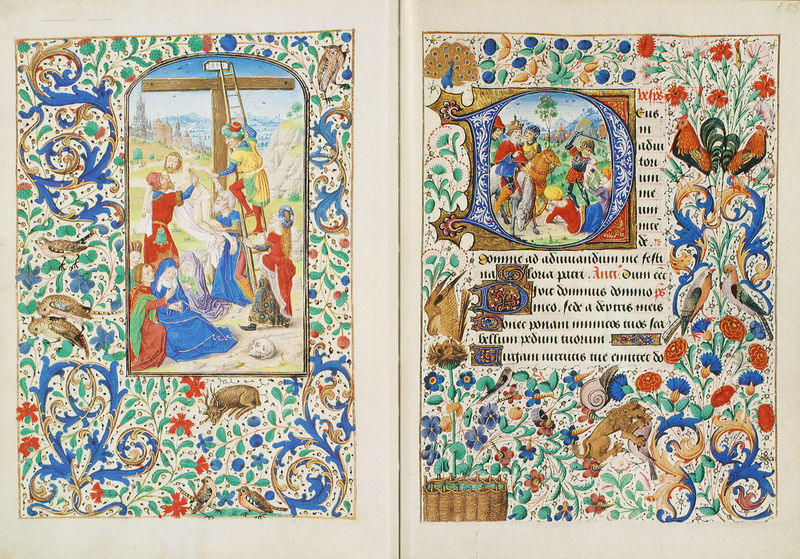
Titel: Stundenbuch der Maria von Burgund
Künstler: Liévin van Lathem
Institution: Wien, Österreichische Nationalbibliothek
Schlagwörter: blau, blätter, himmel, gelb, menschen, stadt, blumen, frankreich, männer, blüten, tiere, ornament, herodes, schädel, vögel, gold, mantel, pflanzen, gotik, krone, pferd, reiter, affe, ranken, schrift, bilder, leiter, könig, korb, buch, kreuz, beeren, seite, text, pfau, seiten, hirsch, christus, jesus, kreuzabnahme, kreuzigung, mittelalter, maria, latein, abnahme, hähne, rehbock, buchmalerei, vignetten, stundenbuch, d, kindstötung